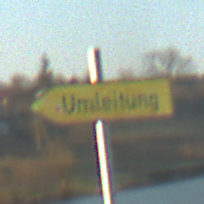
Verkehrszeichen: UmleitungswegweiserLinksweisend
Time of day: SunriseSunset
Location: Outdoor (RoadRail)
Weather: PartlyCloudy
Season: NotSpecified
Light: Natural